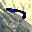
Label: 7